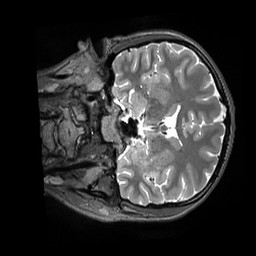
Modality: T2w
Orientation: coronal
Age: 21
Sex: female
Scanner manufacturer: siemens
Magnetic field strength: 3 T
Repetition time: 3.2 s
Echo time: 0.408 s